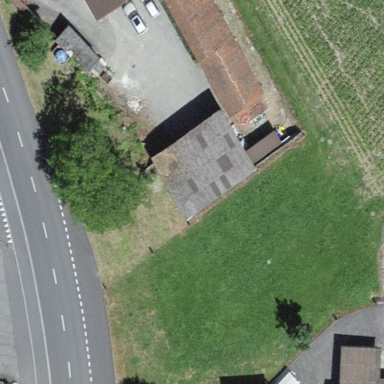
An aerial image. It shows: Shed building.